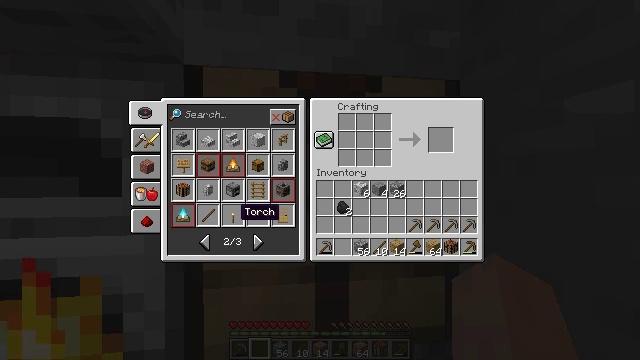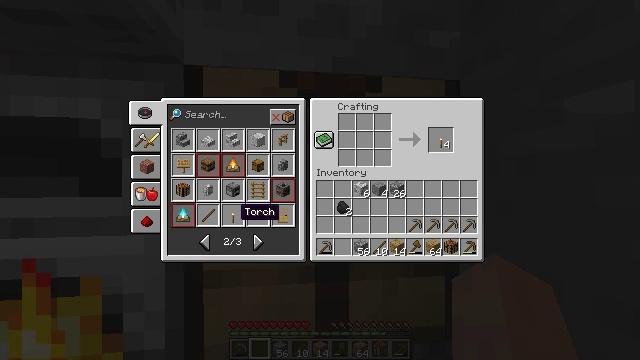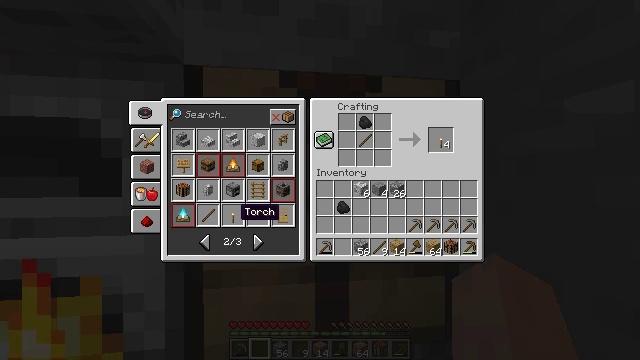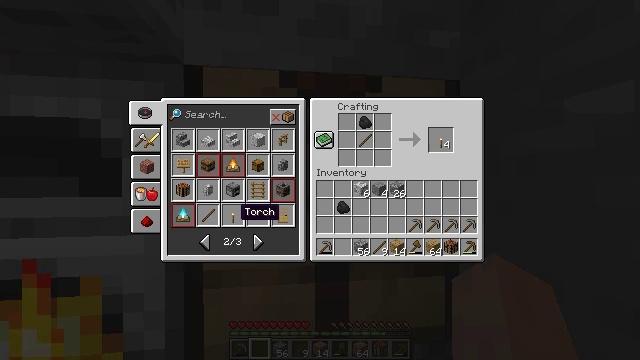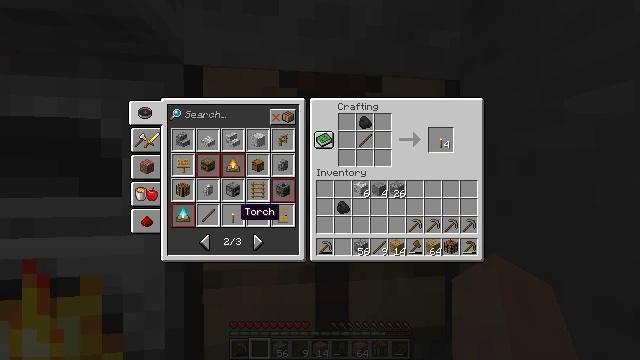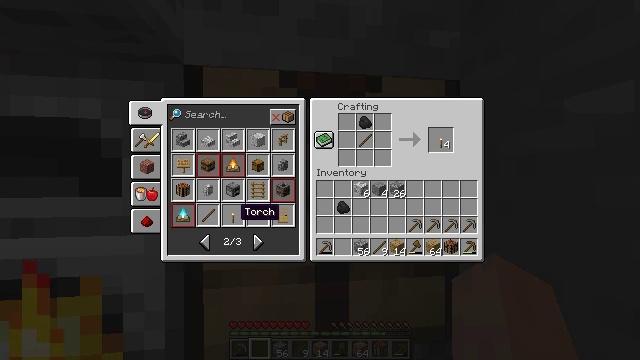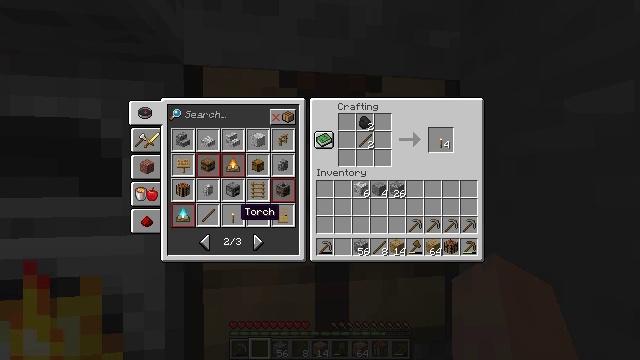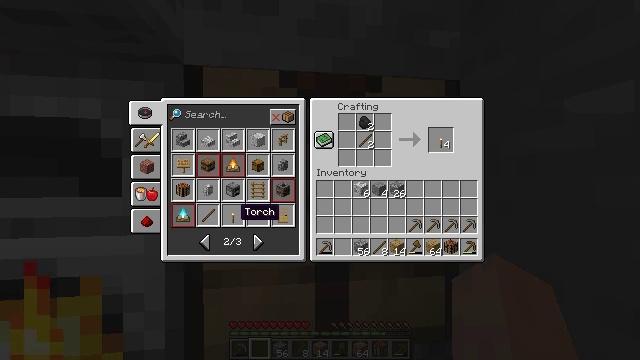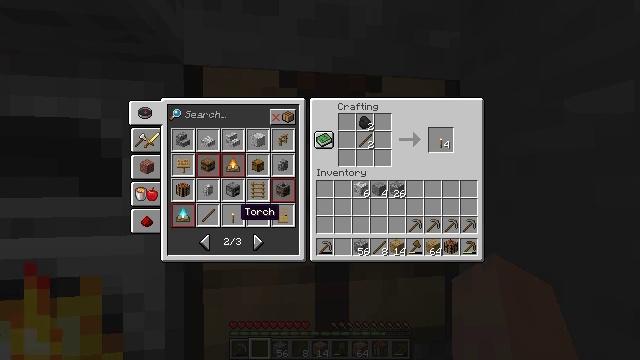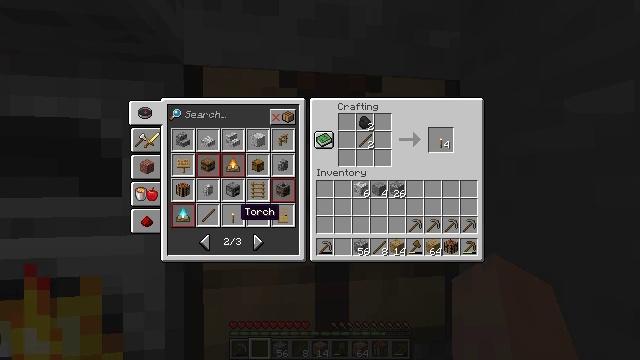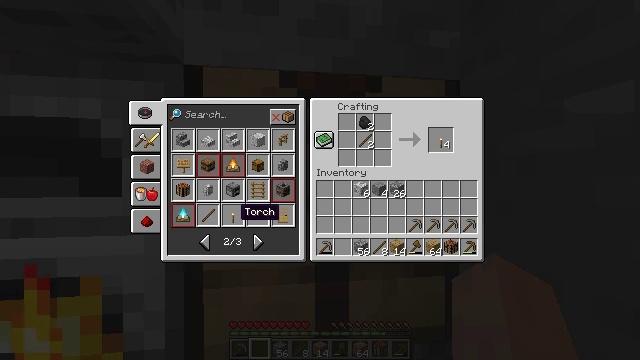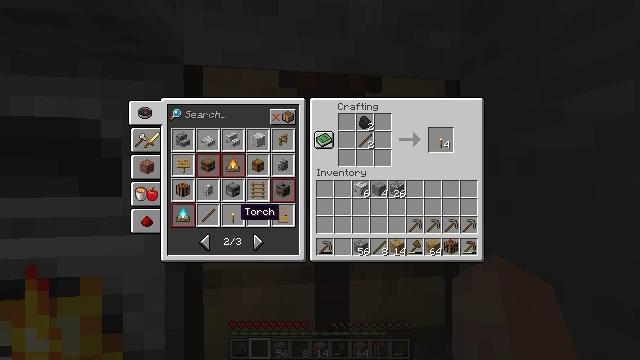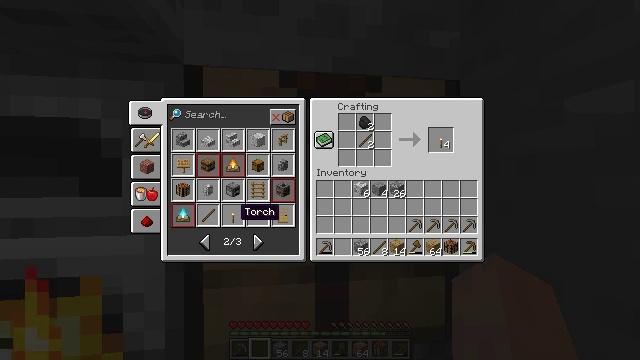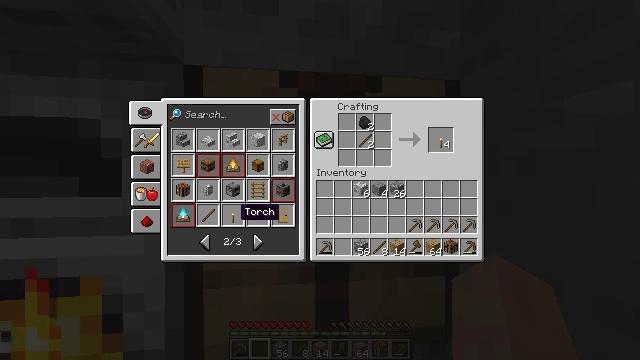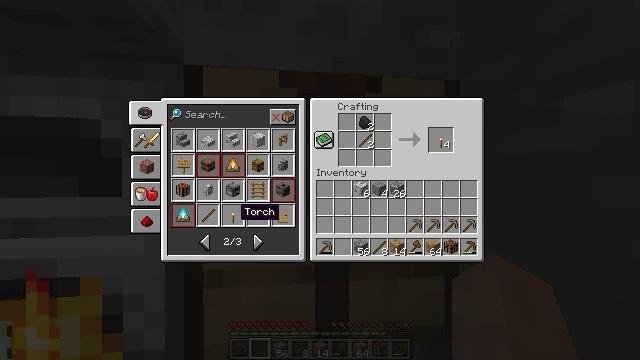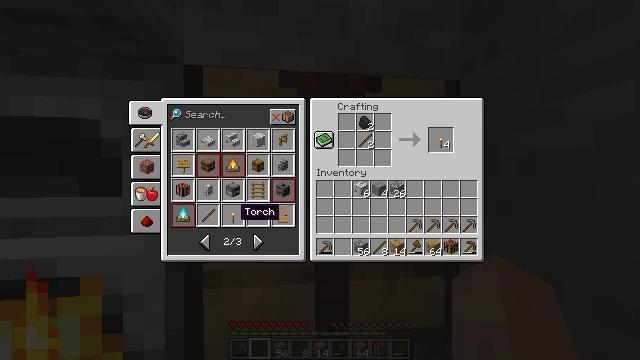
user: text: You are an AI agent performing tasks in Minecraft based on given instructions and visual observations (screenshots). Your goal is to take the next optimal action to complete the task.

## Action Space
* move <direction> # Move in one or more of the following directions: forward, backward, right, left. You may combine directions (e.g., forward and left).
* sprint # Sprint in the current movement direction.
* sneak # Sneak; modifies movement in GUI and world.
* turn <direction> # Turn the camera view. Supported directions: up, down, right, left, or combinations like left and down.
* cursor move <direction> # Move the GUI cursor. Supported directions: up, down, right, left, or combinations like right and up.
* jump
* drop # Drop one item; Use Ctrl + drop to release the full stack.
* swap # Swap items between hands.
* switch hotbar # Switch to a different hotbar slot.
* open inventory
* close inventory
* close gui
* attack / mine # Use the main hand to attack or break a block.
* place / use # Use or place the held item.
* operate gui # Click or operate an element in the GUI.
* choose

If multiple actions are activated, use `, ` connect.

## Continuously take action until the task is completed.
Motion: motion action
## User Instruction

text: Get a torch by using the crafting table.
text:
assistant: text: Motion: operate gui
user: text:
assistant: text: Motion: operate gui
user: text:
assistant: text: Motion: no_op
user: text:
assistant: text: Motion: no_op
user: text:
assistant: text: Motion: no_op
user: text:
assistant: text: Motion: no_op
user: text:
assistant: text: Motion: no_op
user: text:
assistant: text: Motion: no_op
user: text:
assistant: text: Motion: no_op
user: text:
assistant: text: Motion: no_op
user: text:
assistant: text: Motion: no_op
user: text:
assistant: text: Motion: no_op
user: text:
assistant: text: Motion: no_op
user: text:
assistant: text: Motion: no_op
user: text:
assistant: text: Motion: no_op
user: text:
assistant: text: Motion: no_op
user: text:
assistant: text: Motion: no_op
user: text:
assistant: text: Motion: no_op
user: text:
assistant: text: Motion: no_op
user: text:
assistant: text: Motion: no_op
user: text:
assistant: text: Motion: no_op
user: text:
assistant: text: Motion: no_op
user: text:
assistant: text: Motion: no_op
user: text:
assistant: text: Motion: no_op
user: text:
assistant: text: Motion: no_op
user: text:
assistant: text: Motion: no_op
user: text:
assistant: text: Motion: no_op
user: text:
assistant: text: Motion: no_op
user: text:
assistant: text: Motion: no_op
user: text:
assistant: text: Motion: no_op